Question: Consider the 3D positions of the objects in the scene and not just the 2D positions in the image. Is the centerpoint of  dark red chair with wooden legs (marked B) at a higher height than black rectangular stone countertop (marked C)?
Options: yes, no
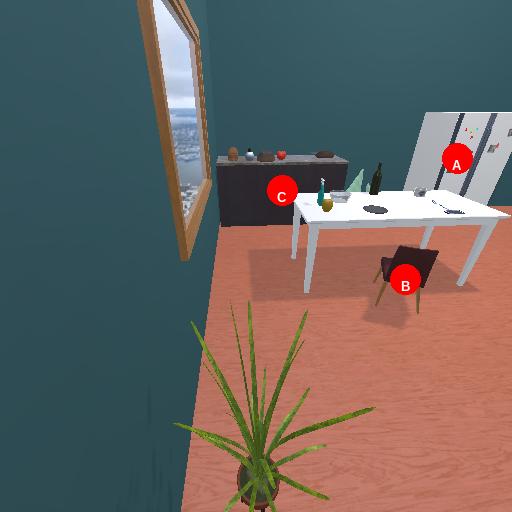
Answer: yes